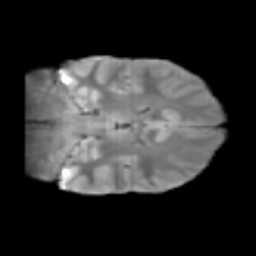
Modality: T2w
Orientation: coronal
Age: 12
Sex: female
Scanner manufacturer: siemens
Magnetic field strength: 3 T
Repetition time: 3.8 s
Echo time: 0.07 s